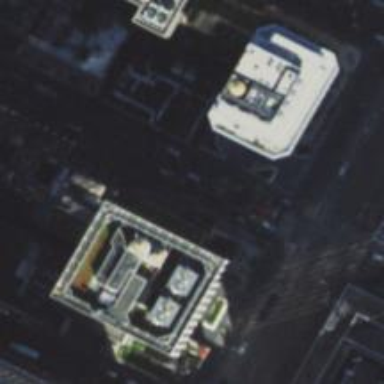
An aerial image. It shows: Black building part with concrete roof.